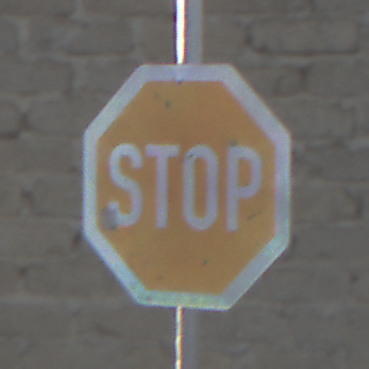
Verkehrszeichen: Stop
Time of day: SunriseSunset
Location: Outdoor (Nature)
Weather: PartlyCloudy
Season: NotSpecified
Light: Natural